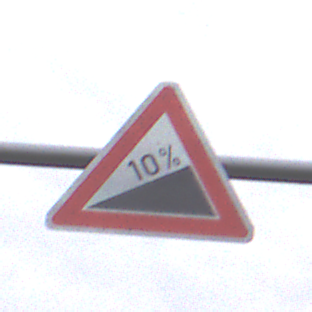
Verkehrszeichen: Steigung10
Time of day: Midday
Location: Outdoor (Suburban)
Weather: Overcast
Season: NotSpecified
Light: Natural